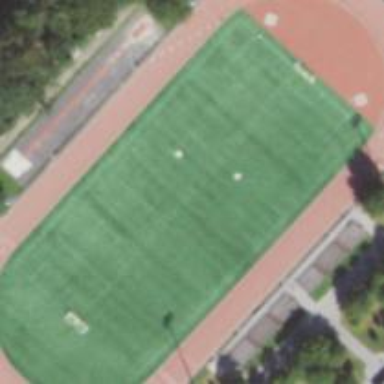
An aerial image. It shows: American football pitch.